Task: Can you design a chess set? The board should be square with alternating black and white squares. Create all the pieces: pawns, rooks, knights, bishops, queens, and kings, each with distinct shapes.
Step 2059:
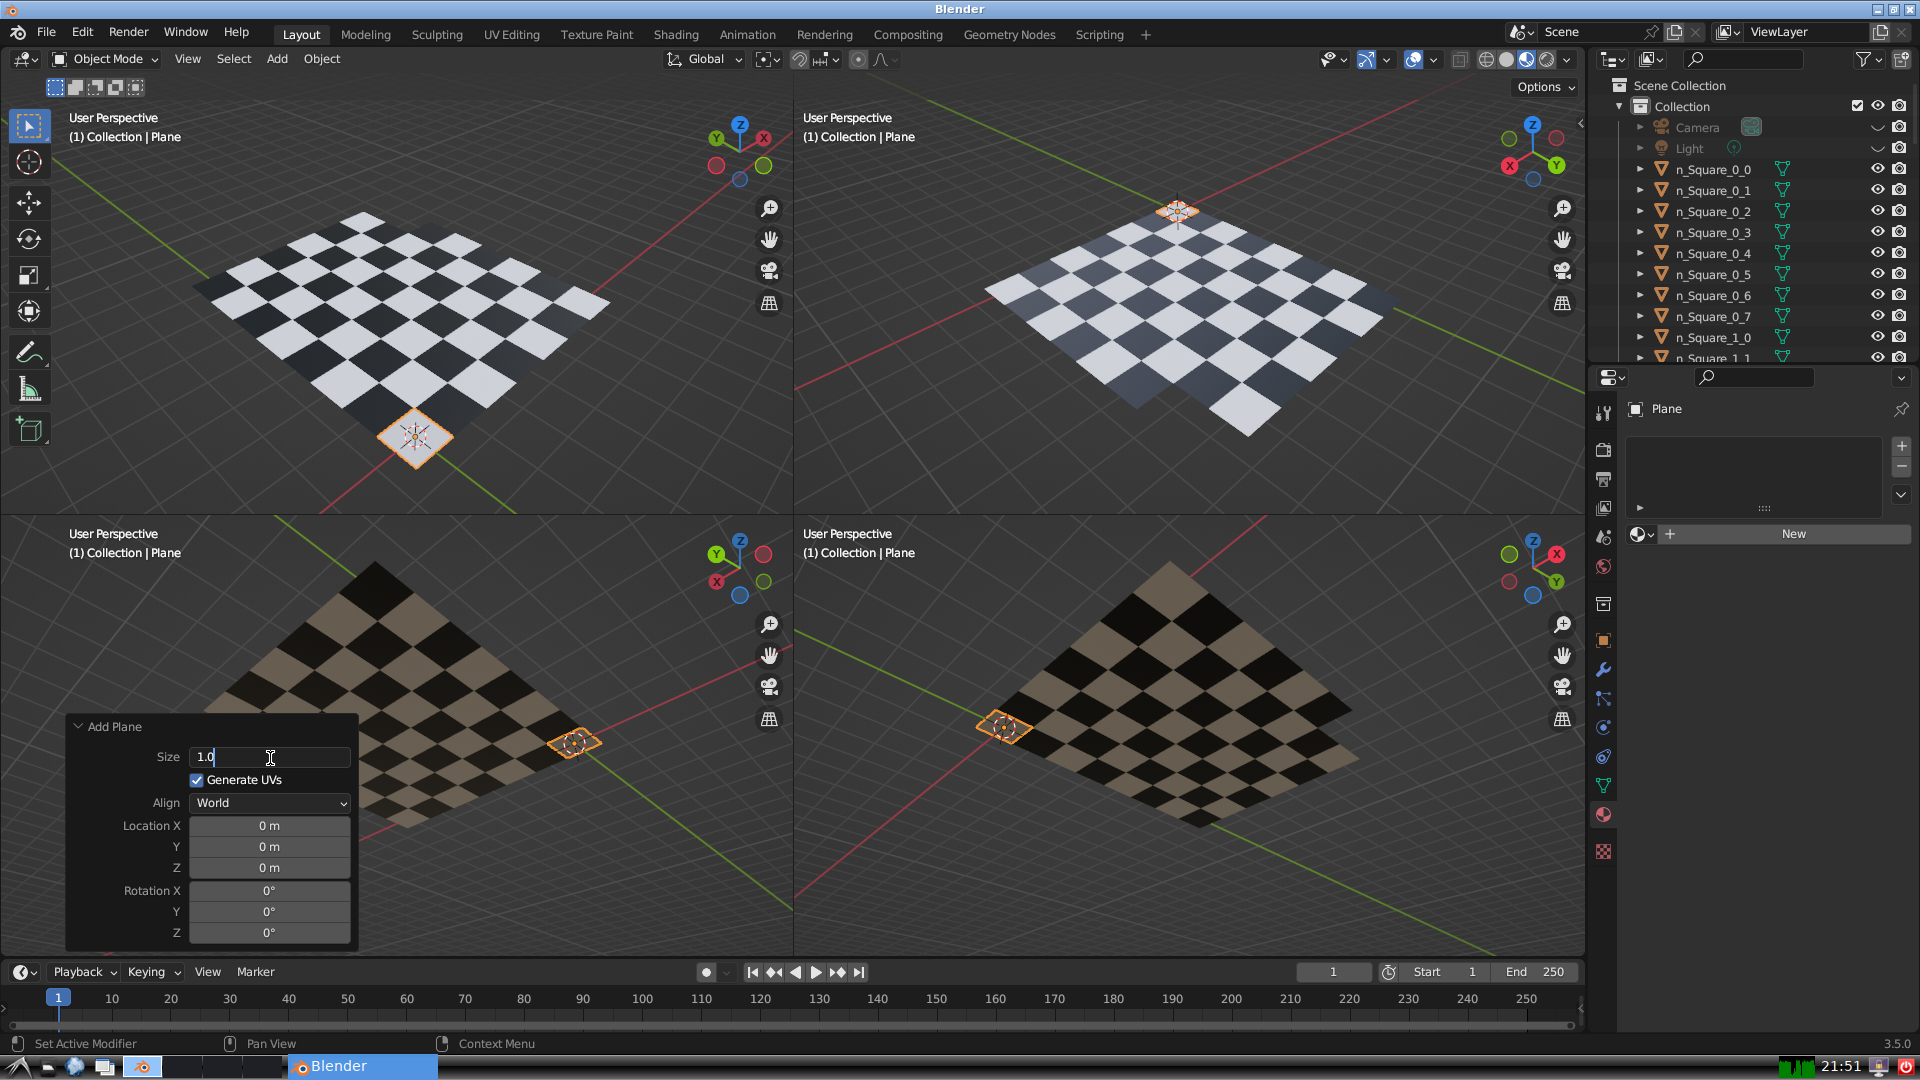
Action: {"key_press": ['Return']}